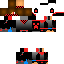
A male skeleton skin with dark skin, wearing brown helmet dressed in a red armor chest and red pants, featuring a closed mouth.